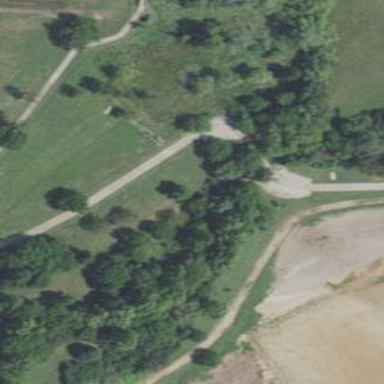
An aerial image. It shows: Disc golf hole.